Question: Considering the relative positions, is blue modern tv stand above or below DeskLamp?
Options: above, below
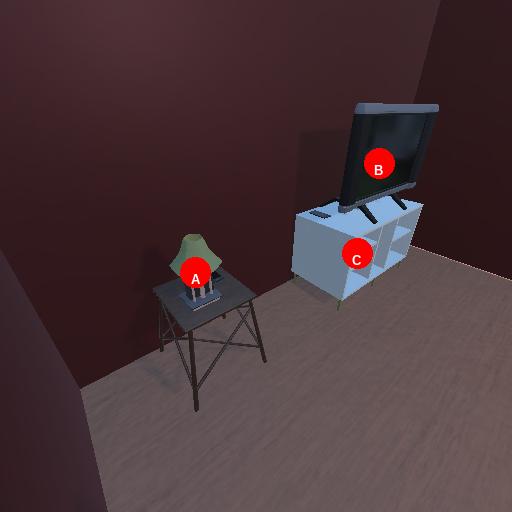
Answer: above